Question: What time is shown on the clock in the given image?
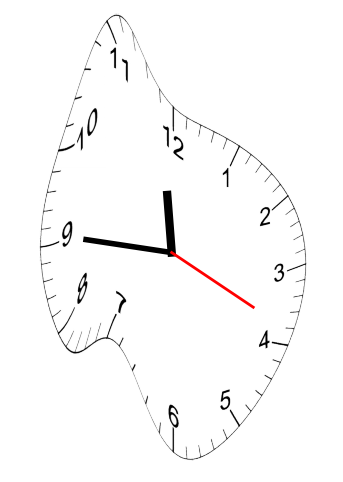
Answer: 11:45:19